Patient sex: F
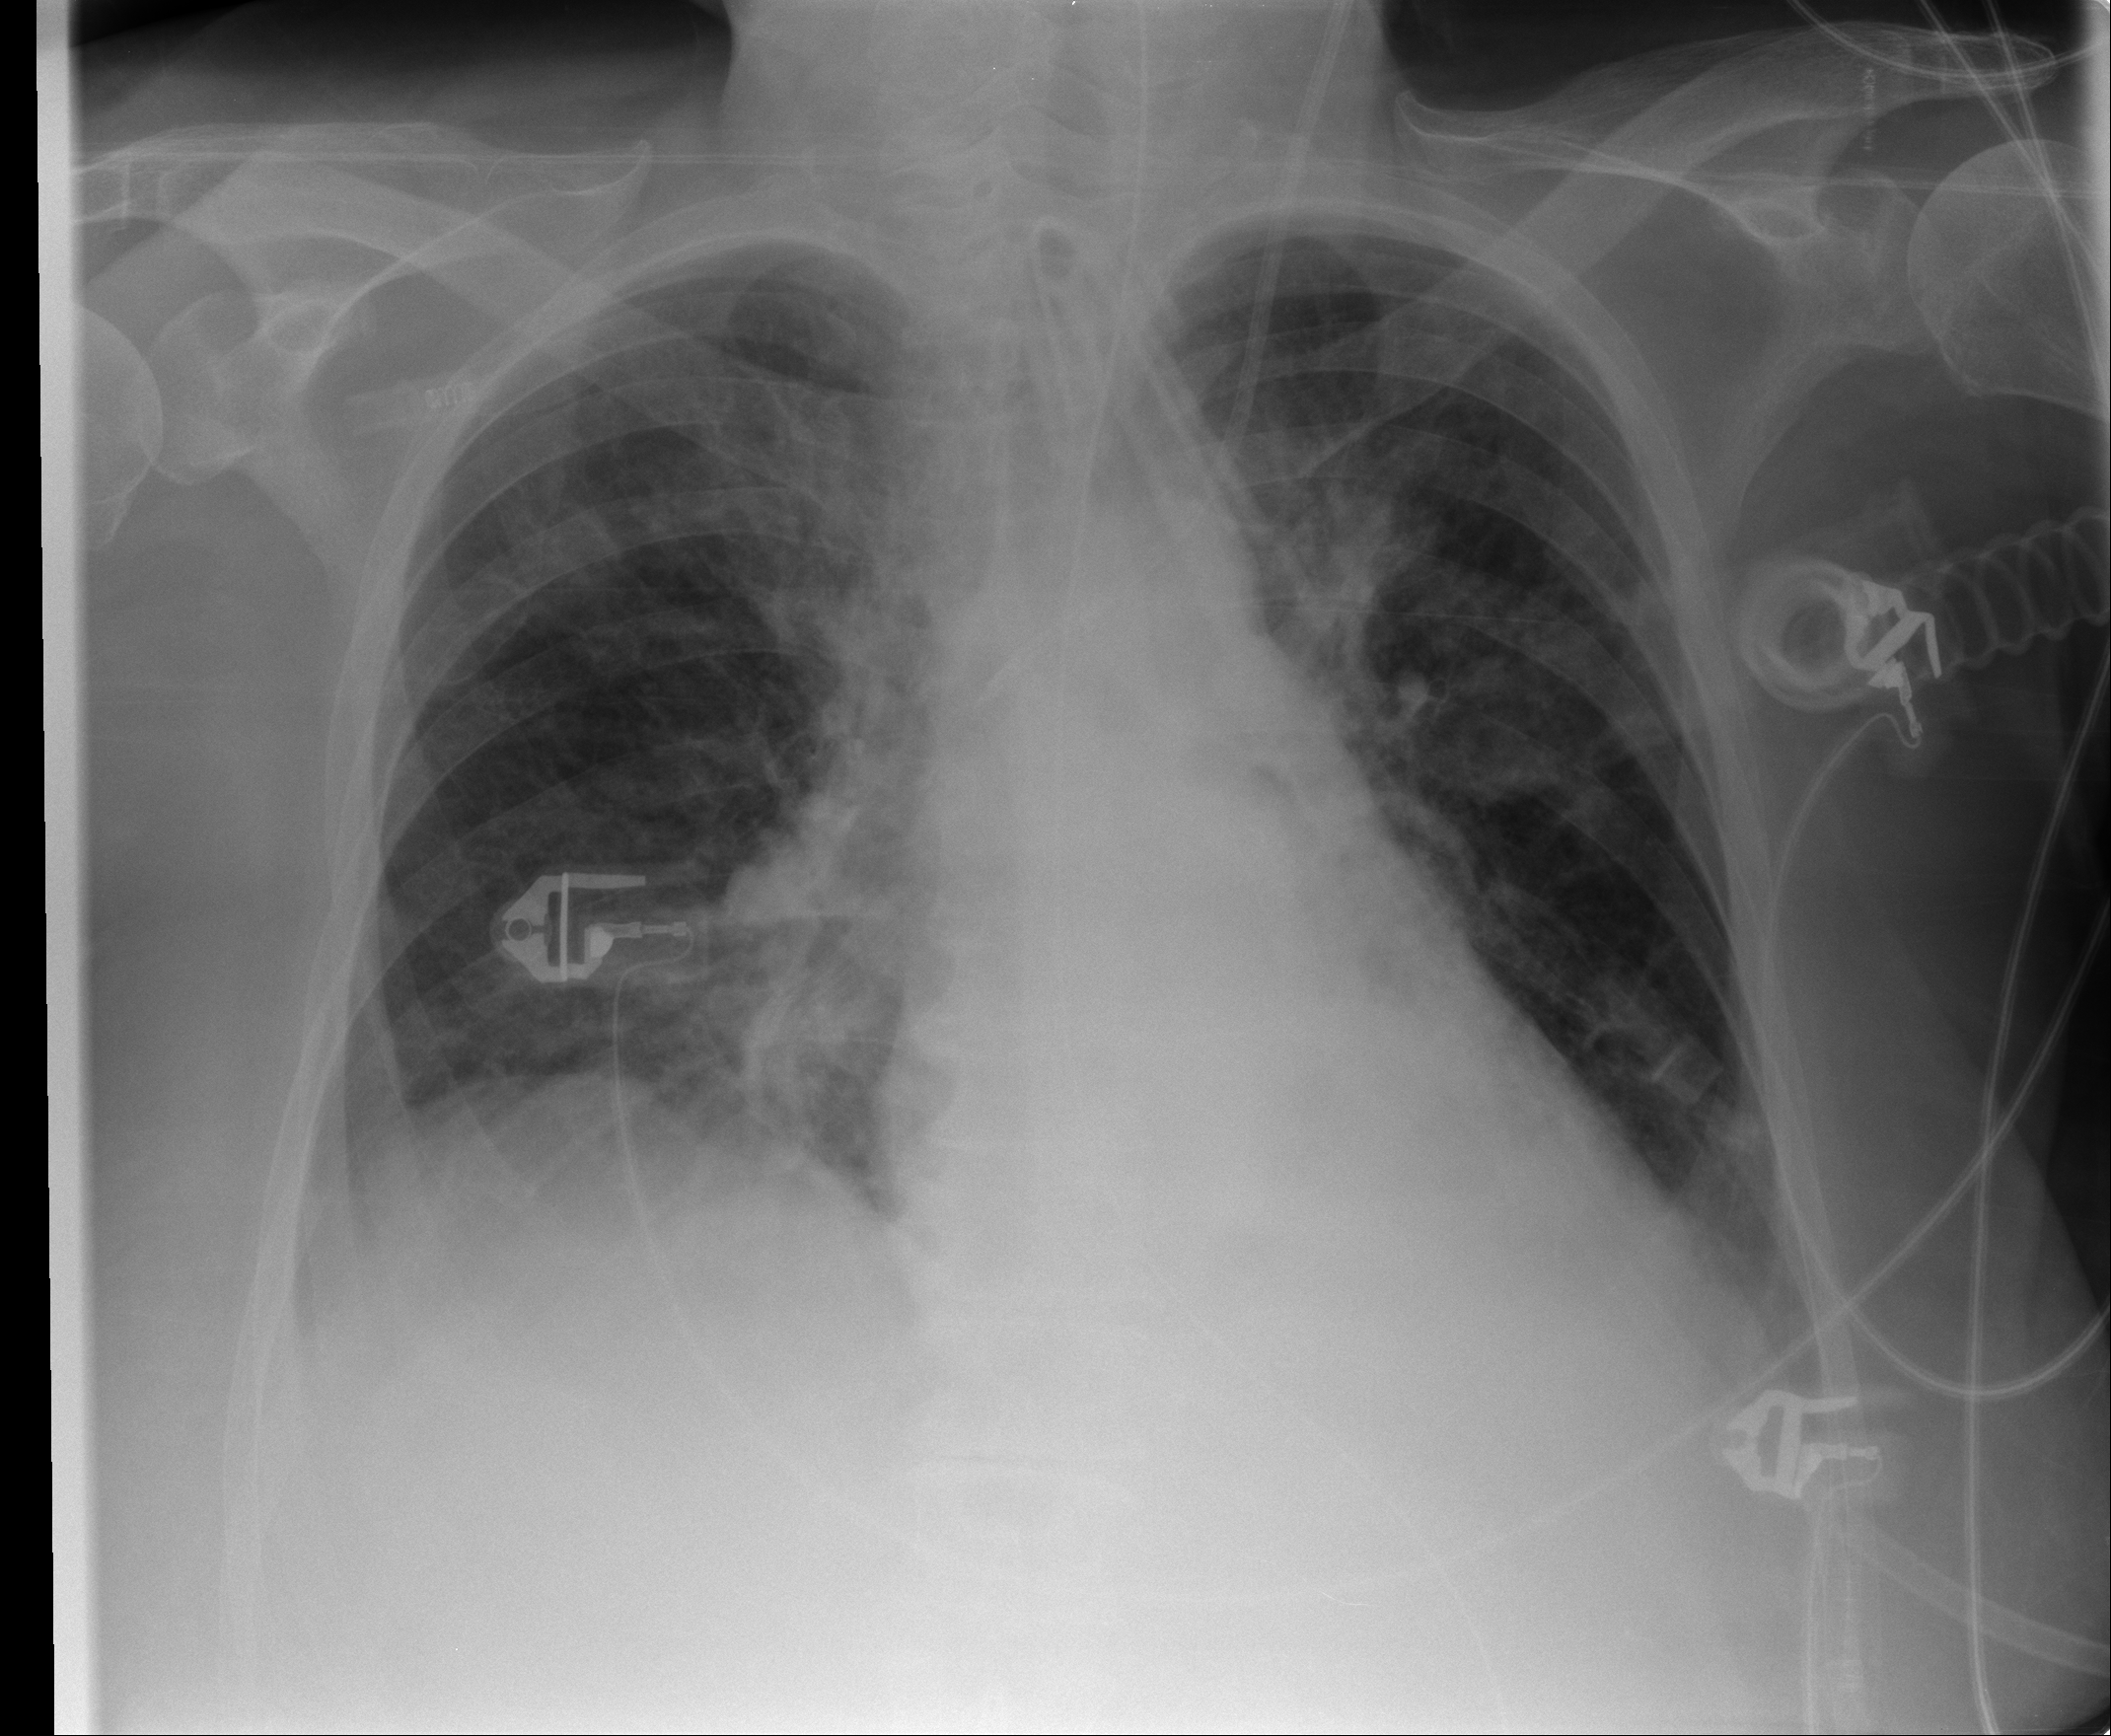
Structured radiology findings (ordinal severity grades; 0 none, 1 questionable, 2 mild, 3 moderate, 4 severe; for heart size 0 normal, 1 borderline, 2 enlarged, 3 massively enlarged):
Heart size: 2
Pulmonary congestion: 0
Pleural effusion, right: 2
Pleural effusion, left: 2
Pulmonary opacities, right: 2
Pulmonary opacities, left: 0
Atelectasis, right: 2
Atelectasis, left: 2